Question: I am designing the email newsletter template .
I created two buttons left and right side equally but it is not fit equal horizontal .
Here is html my code.
the output shows correctly in gmail but the out look not supported.
'''
<tr>
<td width="540" valign="top">
<table class="full" valign="left" width="255" cellspacing="0" cellpadding="0" border="0" style="border-collapse:collapse; mso-table-lspace:0pt; mso-table-rspace:0pt;">
<tbody>
<tr>
<td align="center" valign="top" style=" ">
<table align="center" cellspacing="0" cellpadding="0" border="0" bgcolor="#f46f20" background-color="#f46f20" style="margin: 0;">
<tbody>
<tr>
<td align="center" valign="middle" background-color="#f46f20" bgcolor="#f46f20" background-color="#f46f20" style="padding: 5px 20px;font-size:14px; line-height: 24px; font-family:Cambria,serif; mso-line-height-rule: exactly;text-decoration:none;">
<a style="font-weight: bold; color:#ffffff;text-decoration:none; " href="http://www.indiainternetready.com/get-a-quote/" target="_blank"><font size="1" face="Arial"><span style="font-size:12px;">
<font color="white"><span style="display:block;"><b>START YOUR FREE TRAIL</b></span></font></span></font></a>
</td>
</tr>
</tbody>
</table>
</td>
</tr>
</tbody>
</table>
<table class="full" valign="right" align="right" width="255" cellspacing="0" cellpadding="0" border="0" style=" display:inline-block;border-collapse:collapse; mso-table-lspace:0pt; mso-table-rspace:0pt;">
<tbody>
<tr>
<td align="center" valign="top" style=" ">
<table align="center" cellspacing="0" cellpadding="0" border="0" bgcolor="#f46f20" background-color="#f46f20" style=" ">
<tbody>
<tr>
<td align="center" valign="middle" background-color="#f46f20" bgcolor="#f46f20" background-color="#f46f20" style="padding: 5px 20px; font-size:14px; line-height: 24px; font-family:Cambria,serif; mso-line-height-rule: exactly;text-decoration:none;"><a style="font-weight: bold; color:#ffffff;text-decoration:none; " href="http://www.indiainternetready.com/get-a-quote/" target="_blank"><font size="1" face="Arial"><span style="font-size:12px;"><font color="white"><span style="display:block;"><b>GET A QUICK QUOTE</b></span></font></span></font></a>
</td>
</tr>
</tbody>
</table>
</td>
</tr>
</tbody>
</table>
</td>
</tr>
'''
I want align equally in both side and need to support the outlook mail

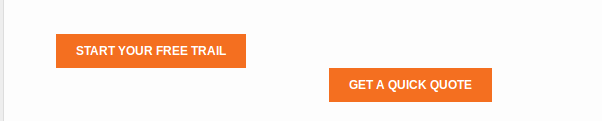
Answer: Wrap your code in a 'table' and put the two 'table's containing the buttons in two separate 'td'.
Here is the code sample and <URL>
'''
<table>
<tr>
<td width="540" valign="top">
<table class="full" valign="left" width="255" cellspacing="0" cellpadding="0" border="0" style="border-collapse:collapse; mso-table-lspace:0pt; mso-table-rspace:0pt;">
<tbody>
<tr>
<td align="center" valign="top" style=" ">
<table align="center" cellspacing="0" cellpadding="0" border="0" bgcolor="#f46f20" background-color="#f46f20" style="margin: 0;">
<tbody>
<tr>
<td align="center" valign="middle" background-color="#f46f20" bgcolor="#f46f20" background-color="#f46f20" style="padding: 5px 20px;font-size:14px; line-height: 24px; font-family:Cambria,serif; mso-line-height-rule: exactly;text-decoration:none;">
<a style="font-weight: bold; color:#ffffff;text-decoration:none; " href="http://www.indiainternetready.com/get-a-quote/" target="_blank"><font size="1" face="Arial"><span style="font-size:12px;">
<font color="white"><span style="display:block;"><b>START YOUR FREE TRAIL</b></span></font></span></font></a>
</td>
</tr>
</tbody>
</table>
</td>
</tr>
</tbody>
</table>
</td>
<td>
<table class="full" valign="right" align="right" width="255" cellspacing="0" cellpadding="0" border="0" style=" display:inline-block;border-collapse:collapse; mso-table-lspace:0pt; mso-table-rspace:0pt;">
<tbody>
<tr>
<td align="center" valign="top" style=" ">
<table align="center" cellspacing="0" cellpadding="0" border="0" bgcolor="#f46f20" background-color="#f46f20" style=" ">
<tbody>
<tr>
<td align="center" valign="middle" background-color="#f46f20" bgcolor="#f46f20" background-color="#f46f20" style="padding: 5px 20px; font-size:14px; line-height: 24px; font-family:Cambria,serif; mso-line-height-rule: exactly;text-decoration:none;">
<a style="font-weight: bold; color:#ffffff;text-decoration:none; " href="http://www.indiainternetready.com/get-a-quote/" target="_blank">
<font size="1" face="Arial">
<span style="font-size:12px;">
<font color="white">
<span style="display:block;">
<b>GET A QUICK QUOTE</b>
</span></font></span></font></a>
</td>
</tr>
</tbody>
</table>
</td>
</tr>
</tbody>
</table>
</td>
</tr>
</table>
'''